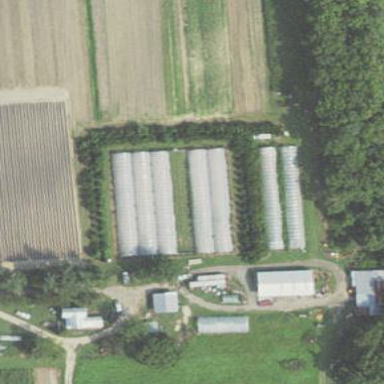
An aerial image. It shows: Area dedicated to greenhouse horticulture.